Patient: sex M, age 66
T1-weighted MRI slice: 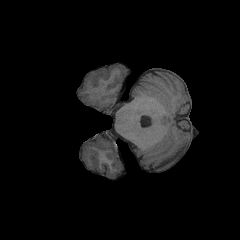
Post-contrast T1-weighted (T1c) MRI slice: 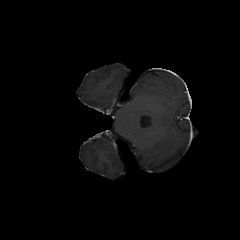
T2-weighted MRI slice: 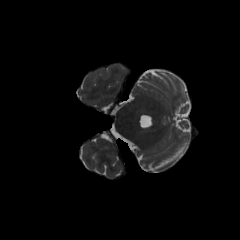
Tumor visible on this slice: no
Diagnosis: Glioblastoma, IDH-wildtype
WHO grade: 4